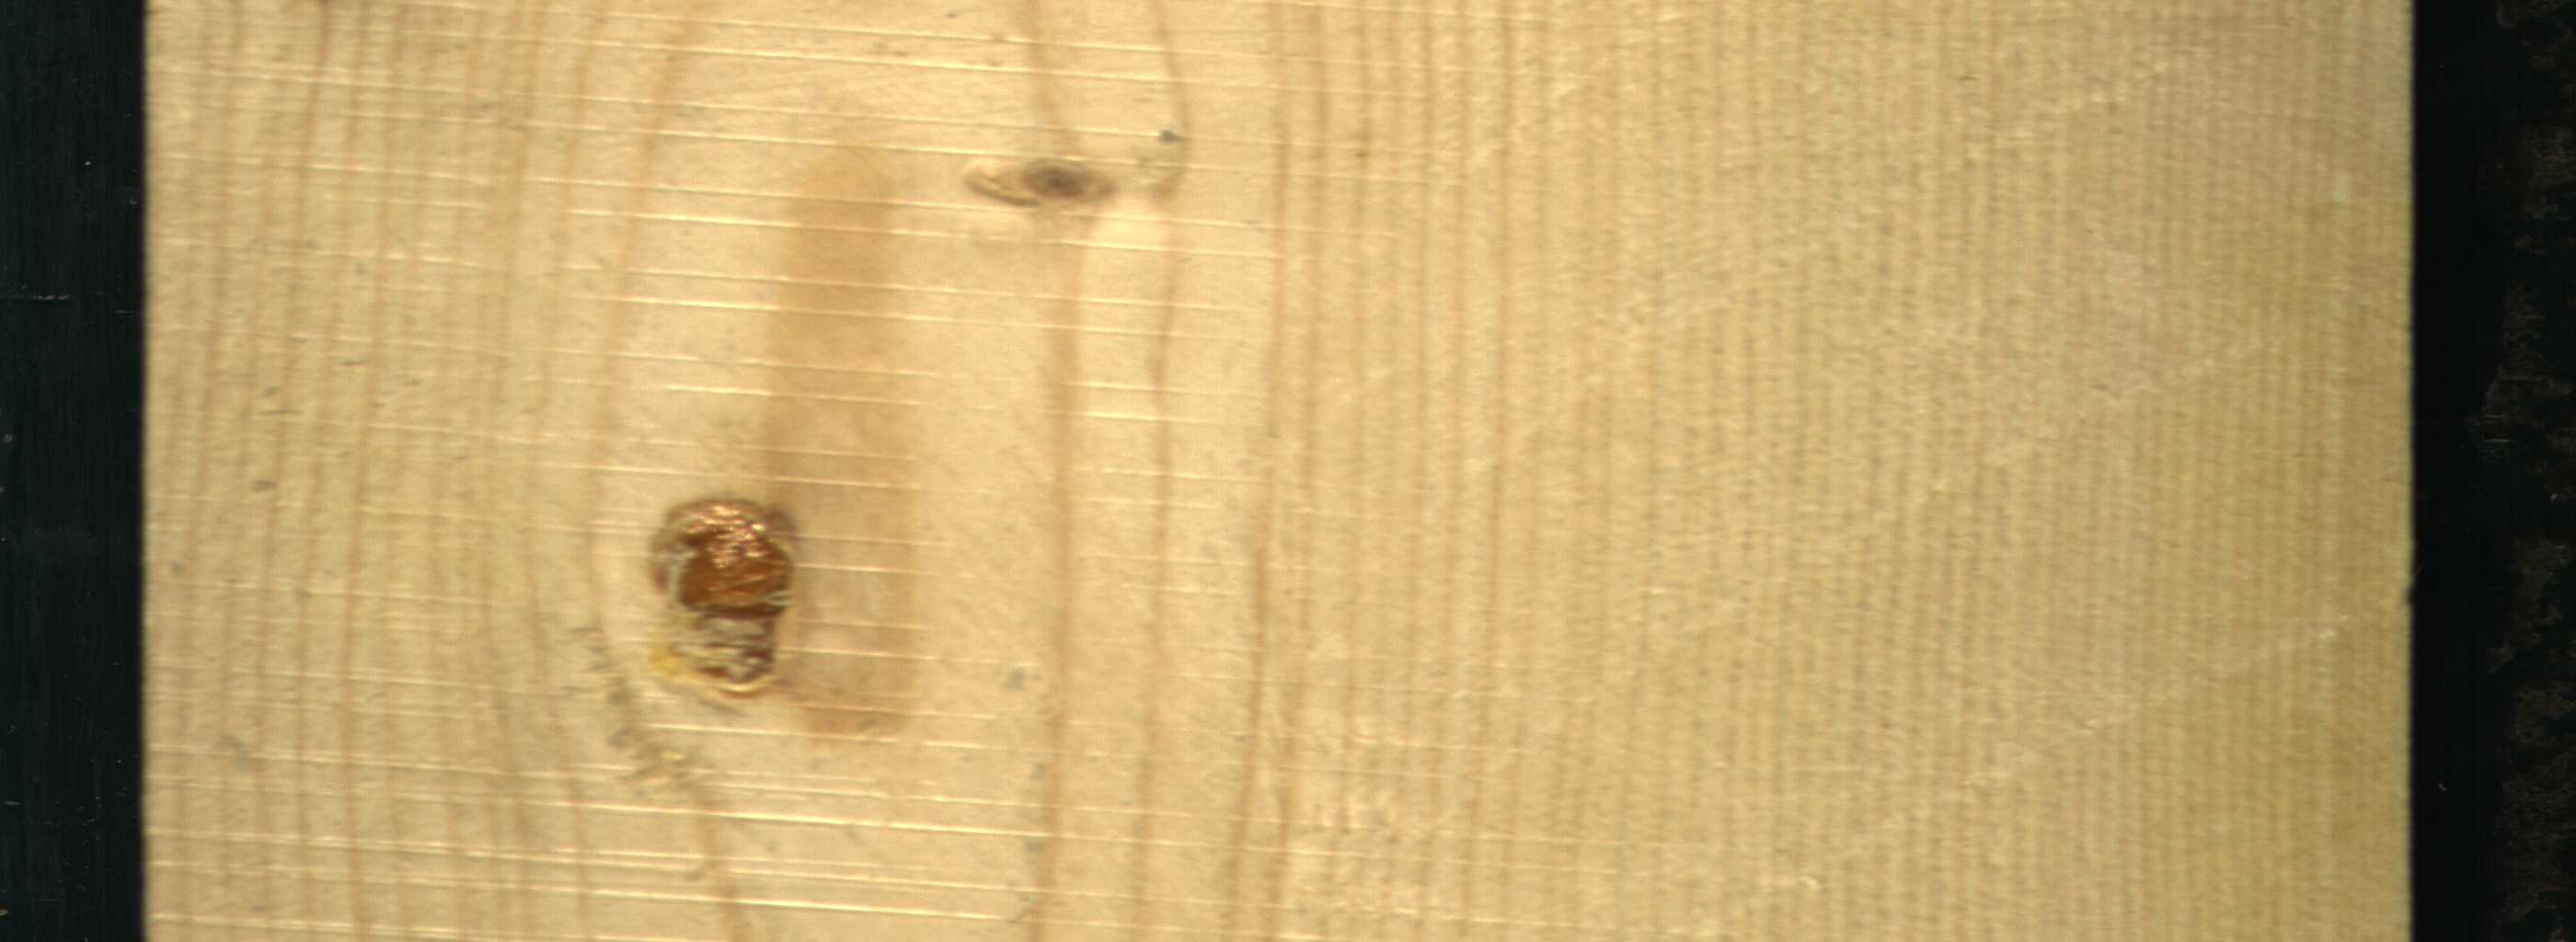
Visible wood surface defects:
resin
Live_Knot